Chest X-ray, PA view. Patient: 23 years old, sex F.
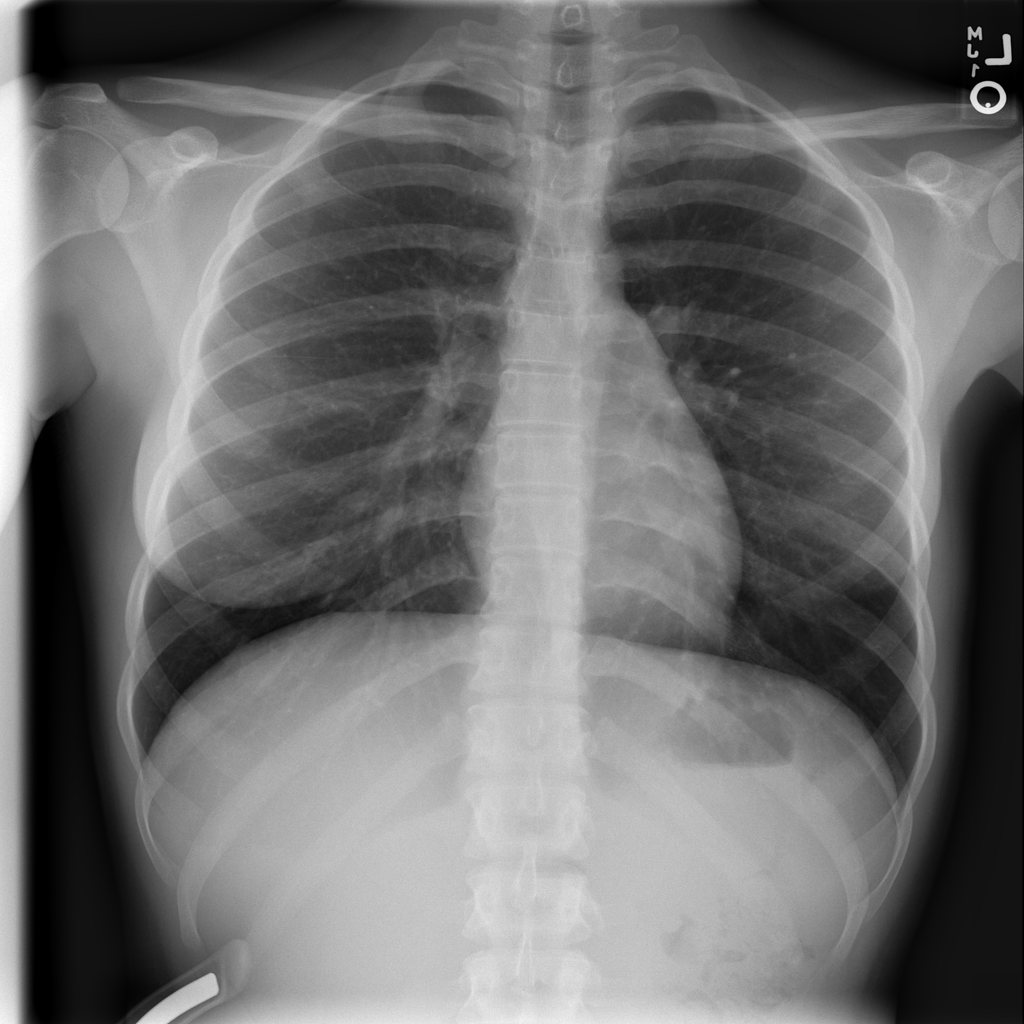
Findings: No Finding